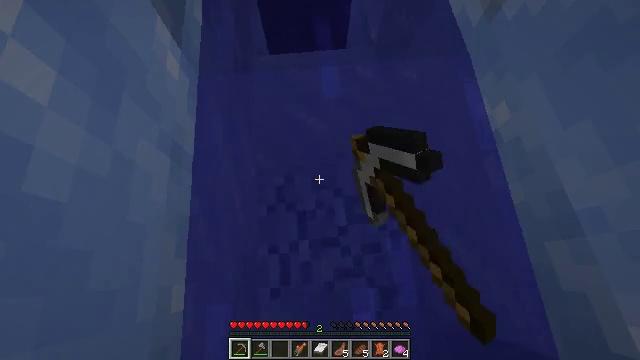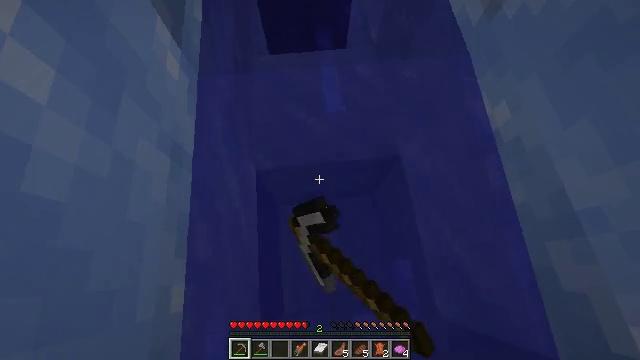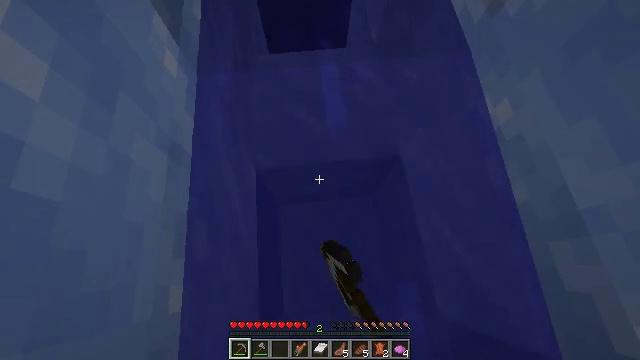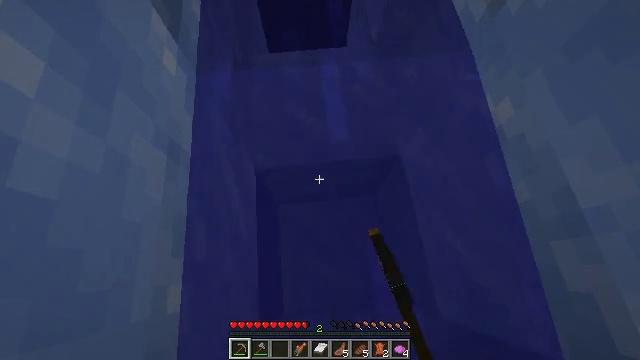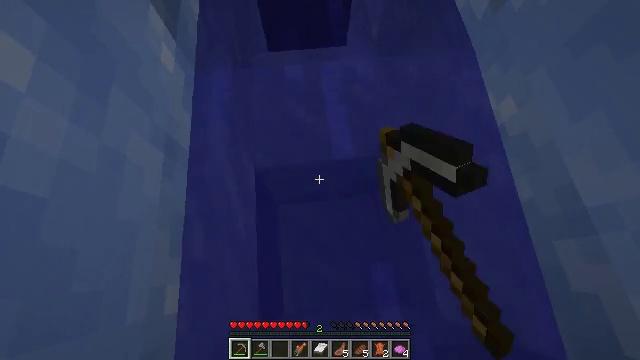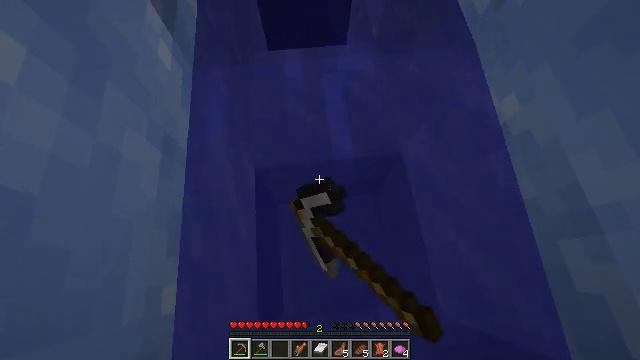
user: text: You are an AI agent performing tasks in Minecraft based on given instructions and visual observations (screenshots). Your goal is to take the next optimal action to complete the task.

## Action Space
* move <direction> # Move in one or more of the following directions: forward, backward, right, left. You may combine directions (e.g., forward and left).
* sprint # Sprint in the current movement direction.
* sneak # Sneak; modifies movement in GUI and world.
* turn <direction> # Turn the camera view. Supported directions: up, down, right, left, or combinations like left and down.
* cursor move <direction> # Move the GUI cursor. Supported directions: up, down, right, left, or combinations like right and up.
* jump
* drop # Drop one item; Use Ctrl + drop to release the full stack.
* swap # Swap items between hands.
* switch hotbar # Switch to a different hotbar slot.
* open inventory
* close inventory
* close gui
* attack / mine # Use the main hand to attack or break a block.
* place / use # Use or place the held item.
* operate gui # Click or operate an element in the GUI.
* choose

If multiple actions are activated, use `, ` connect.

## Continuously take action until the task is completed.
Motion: motion action
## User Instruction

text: Mine packed ice from icy biomes.
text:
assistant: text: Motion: attack / mine
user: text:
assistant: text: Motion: attack / mine
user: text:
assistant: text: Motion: attack / mine
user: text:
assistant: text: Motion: attack / mine
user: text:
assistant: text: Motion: attack / mine
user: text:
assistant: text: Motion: attack / mine